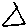
Label: triangle